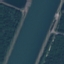
Land use / land cover: River